Question: I am on iOS7 and have a UITableViewCell subclass for my UITableView with static cells. I am overriding the setSelected method in the implementation.
For some reason, the method only gets called when the table loads but doesn't get called when the cell is actually tapped and selected.
What am I doing wrong here? How do I get it to work?
'''
@implementation StudentMenuMultipleOptionsTableViewCell
- (void)setSelected:(BOOL)selected {
[super setSelected:selected];
if (selected) {
UIView *view = [UIView new];
view.backgroundColor = [UIColor colorWithRed:0.542 green:0.788 blue:0.060 alpha:1.000];
self.selectedBackgroundView = view;
}
else {
for (UIView *view in self.subviews) {
if ([view isKindOfClass:[BlackBackgroundSelectedButton class]]) {
BlackBackgroundSelectedButton *button = (BlackBackgroundSelectedButton *)view;
button.selected = NO;
[button setWhite];
}
}
}
}
@end
'''

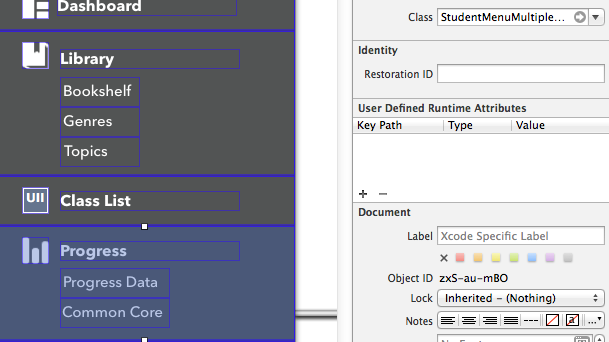
Answer: The problem was that I was using the setSelected method. The method that needs to be used for the newer iOS versions is:
'''
- (void)setSelected:(BOOL)selected animated:(BOOL)animated;
'''